Question: I was trying to use 'react-native-contacts' library to display my contacts in the app. I am able to establish the connection and name of every person is visible when I do a 'console.log'.
I have created this usestate hook
'''
let [con,setContacts] = useState([])
'''
What I want is to add all the names along with index to this array like this
'''
{name:"adi",index:"1"}
'''
I also did this inside a 'useEffect' hook, but the issue is that when I call 'console.log(con.length)' it prints the total value is 243.When I call the same method outside the 'useEffect' it shows 1. It seems that the 'usestate' is not updating outside.
CODE::
'''
import React, {useState, useEffect} from 'react';
// Import all required component
import {
PermissionsAndroid,
Platform,
SafeAreaView,
StyleSheet,
Text,
View,
FlatList,
TextInput,
} from 'react-native';
import Contacts from 'react-native-contacts';
const ContactScreen = function(){
let [con, setContacts] = useState([]);
//console.log("after usestate")
useEffect(()=>{
PermissionsAndroid.request(
PermissionsAndroid.PERMISSIONS.READ_CONTACTS,
{
'title': 'Contacts',
'message': 'This app would like to view your contacts.',
'buttonPositive': 'Please accept bare mortal'
}
)
Contacts.getAll().then(contacts => {
// contacts returned
console.log("heyyyyyy===================")
contacts.map((item,index)=>{
//console.log(item.displayName)
let nobj={name:item.displayName,index:index}
//console.log(nobj)
let arr=con.push(nobj)
//console.log(arr)
setContacts([arr])
console.log(con.length);
//console.log(con);
console.log("=================================================");
})
})
},[])
//issue ==>> displays 1
console.log(con.length);
return(
<View style={style.container}>
<Text>
this is contact screen
</Text>
<Text>{con.length}</Text>
</View>
)
}
const style = StyleSheet.create({
container: {
flex:1,
margin:10,
backgroundColor: '#ebebeb'
}
})
export default ContactScreen;
'''
Output:
output shows that state is updating inside use effect

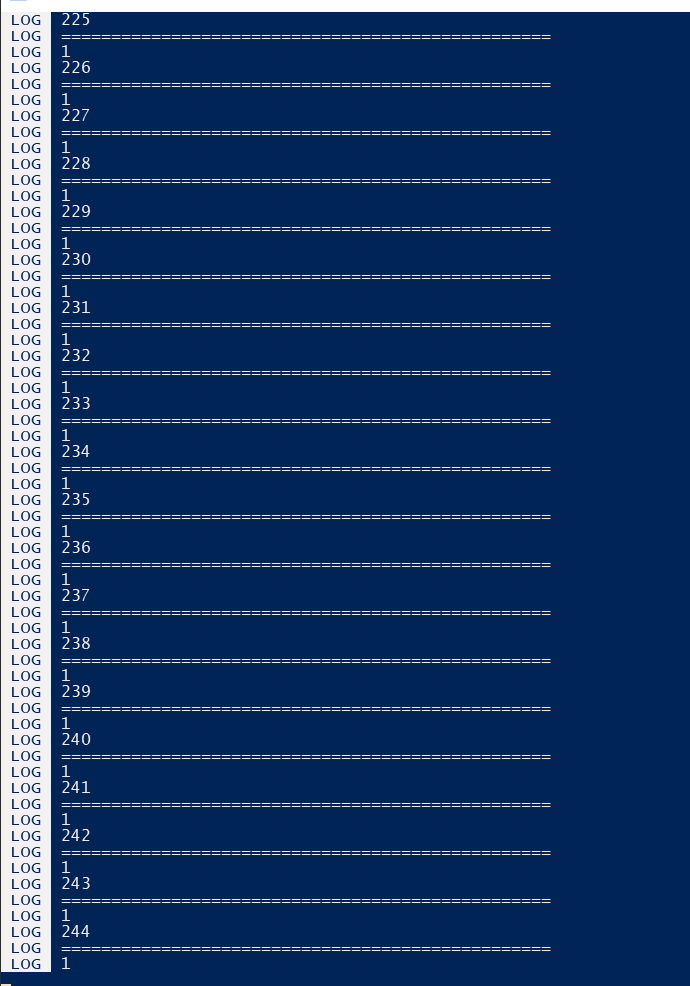
Answer: Hi Firstly you should map the contacts in your designed form. After that when it's mapped then just set the array of contacts in one line. Check out the my following solution.
'''
import React, {useState, useEffect} from 'react';
// Import all required component
import {
PermissionsAndroid,
Platform,
SafeAreaView,
StyleSheet,
Text,
View,
FlatList,
TextInput,
} from 'react-native';
import Contacts from 'react-native-contacts';
const ContactScreen = function(){
let [con, setContacts] = useState([]);
//console.log("after usestate")
useEffect(()=>{
PermissionsAndroid.request(
PermissionsAndroid.PERMISSIONS.READ_CONTACTS,
{
'title': 'Contacts',
'message': 'This app would like to view your contacts.',
'buttonPositive': 'Please accept bare mortal'
}
)
Contacts.getAll().then(contacts => {
// contacts returned
const modififiedContacts = contacts.map((item,index)=>{
return {name:item.displayName,index:index}
});
setContacts(modifiedContacts);
})
},[])
//issue ==>> displays 1
console.log(con.length);
return(
<View style={style.container}>
<Text>
this is contact screen
</Text>
<Text>{con.length}</Text>
</View>
)
}
const style = StyleSheet.create({
container: {
flex:1,
margin:10,
backgroundColor: '#ebebeb'
}
})
export default ContactScreen;
'''